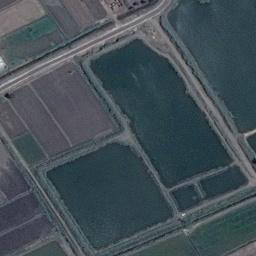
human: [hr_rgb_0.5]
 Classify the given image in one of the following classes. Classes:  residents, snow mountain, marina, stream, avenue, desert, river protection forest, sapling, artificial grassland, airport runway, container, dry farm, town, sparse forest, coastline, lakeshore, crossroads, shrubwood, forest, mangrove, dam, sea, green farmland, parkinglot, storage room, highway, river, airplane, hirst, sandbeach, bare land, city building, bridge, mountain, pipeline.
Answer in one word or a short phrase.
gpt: green farmland